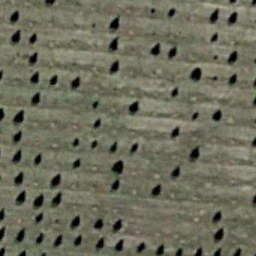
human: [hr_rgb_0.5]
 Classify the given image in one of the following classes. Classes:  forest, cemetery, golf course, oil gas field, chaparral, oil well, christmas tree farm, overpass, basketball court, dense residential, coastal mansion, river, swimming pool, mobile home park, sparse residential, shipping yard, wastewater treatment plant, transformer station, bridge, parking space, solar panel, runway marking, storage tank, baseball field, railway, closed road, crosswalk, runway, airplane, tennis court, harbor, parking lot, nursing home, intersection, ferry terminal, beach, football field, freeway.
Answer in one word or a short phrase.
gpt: christmas tree farm